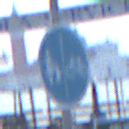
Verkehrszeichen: GetrennterRadUndGehwegRadwegRechts
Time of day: Dawn
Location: Outdoor (Urban)
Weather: Clear
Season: NotSpecified
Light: Natural